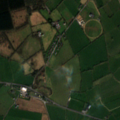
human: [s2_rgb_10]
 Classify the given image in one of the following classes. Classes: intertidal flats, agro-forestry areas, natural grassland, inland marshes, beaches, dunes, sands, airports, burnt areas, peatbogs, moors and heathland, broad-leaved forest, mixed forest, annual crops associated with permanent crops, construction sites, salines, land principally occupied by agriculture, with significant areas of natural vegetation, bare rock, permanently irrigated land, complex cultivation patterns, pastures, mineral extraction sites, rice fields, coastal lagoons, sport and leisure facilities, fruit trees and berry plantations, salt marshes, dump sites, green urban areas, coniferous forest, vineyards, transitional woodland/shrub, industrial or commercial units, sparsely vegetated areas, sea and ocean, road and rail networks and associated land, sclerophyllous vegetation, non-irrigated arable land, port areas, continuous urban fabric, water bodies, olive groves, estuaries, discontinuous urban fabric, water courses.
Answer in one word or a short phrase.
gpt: pastures, mixed forest